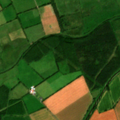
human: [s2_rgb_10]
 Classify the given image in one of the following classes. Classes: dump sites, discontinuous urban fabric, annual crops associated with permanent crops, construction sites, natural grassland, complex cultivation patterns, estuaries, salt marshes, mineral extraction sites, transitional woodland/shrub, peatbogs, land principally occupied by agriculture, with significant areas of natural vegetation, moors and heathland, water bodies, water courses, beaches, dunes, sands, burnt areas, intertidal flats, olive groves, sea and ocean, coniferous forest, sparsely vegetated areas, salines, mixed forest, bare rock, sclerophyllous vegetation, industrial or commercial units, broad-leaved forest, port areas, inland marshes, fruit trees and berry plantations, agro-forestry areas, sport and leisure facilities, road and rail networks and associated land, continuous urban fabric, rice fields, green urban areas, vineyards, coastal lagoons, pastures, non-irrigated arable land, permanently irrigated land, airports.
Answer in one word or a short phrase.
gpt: non-irrigated arable land, pastures, complex cultivation patterns, coniferous forest, transitional woodland/shrub